Field crop: maize
Growth stage: 2
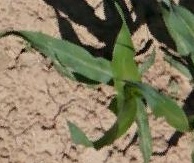
Species: maize